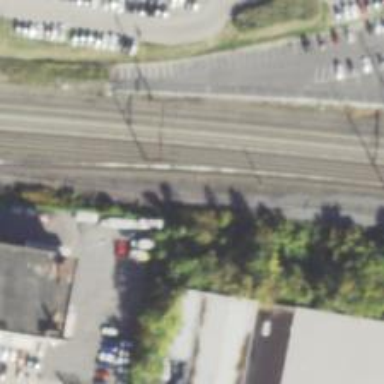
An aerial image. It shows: Railway siding for service.